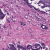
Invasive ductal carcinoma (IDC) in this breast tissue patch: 1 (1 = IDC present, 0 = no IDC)